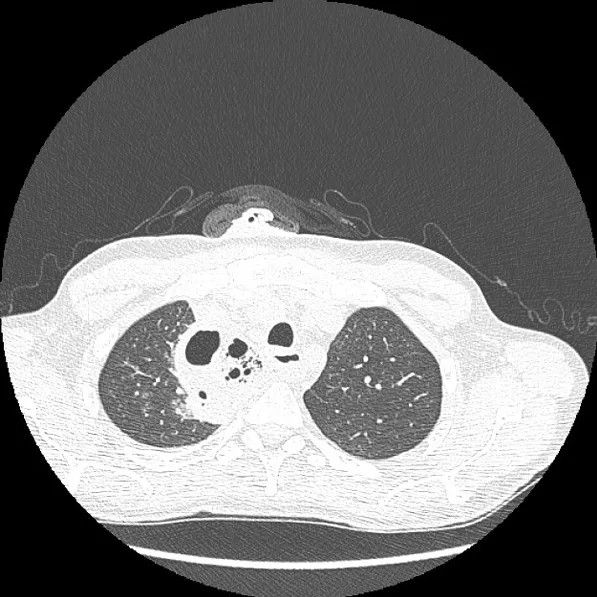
CT scan demonstrated soft-tissue swelling of the neck and encapsulated fluid collections with gas bubbles within anterior mediastinum, especially on the right side.
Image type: radiology (ct)